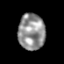
Tissue: prostate
Cell type: T cells
Senescence score: 0.2137
Nuclear area (px): 951
Mean DAPI intensity: 146.236